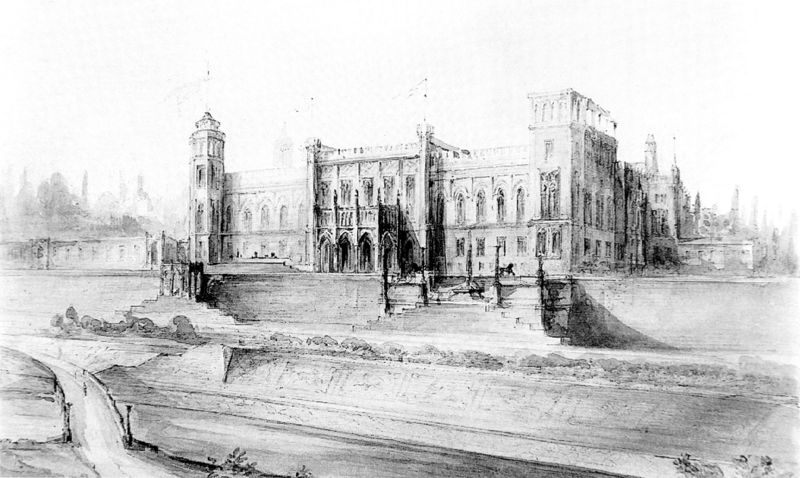
Titel: Entwurf zu einem Palast auf der Isaranhöhe in München
Künstler: Eduard Metzger
Standort: München
Institution: Bayerische Staatsbibliothek
Schlagwörter: baum, dunkel, flügel, himmel, schatten, wasser, weiß, bäume, fluss, see, stadt, ufer, fenster, grau, hell, hintergrund, licht, schwarz, skizze, straße, säulen, zeichnung, gebäude, haus, schloss, weg, architektur, barock, natur, wind, brücke, büsche, gebüsch, kanal, sonne, gotik, wald, pferd, turm, balkon, papier, fahnen, fassade, perspektive, abhang, mauer, grafik, graphik, linien, böschung, treppe, stufen, podest, schattens, zinnen, eingang, erker, tusche, arkade, ruine, burg, bayern, türme, münchen, palast, stockwerk, balustrade, druck, schwarz-weiß, entwurf, aussenansicht, portal, villa, karte, verschwommen, risalit, dienst, dienste, gotisch, anwesen, mauern, portikus, isar, rundbögen, historismus, graben, plan, löwe, pavillon, london, graustufen, bau, parlament, kandelaber, bayerisch, lisenen, aufriss, treppenpodest, notre dame, architekturzeichnung, fensterachsen, risalite, maximilianstraße, projekt, bürklein, neogotik, maximilianeum, maximilian ii., friedrich bürklein, maximiliansstil, neugotik, riedel, stilarchitektur, gotisierend, athenäum, abfallend, byern, hauptpavillon, helle, neostile, riedl, zeichnnung, skizzenhaft, prtal, trteppe, el, #neugotik, ulfer